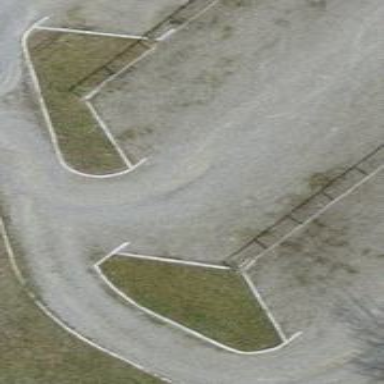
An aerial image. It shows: Gravel parking aisle.